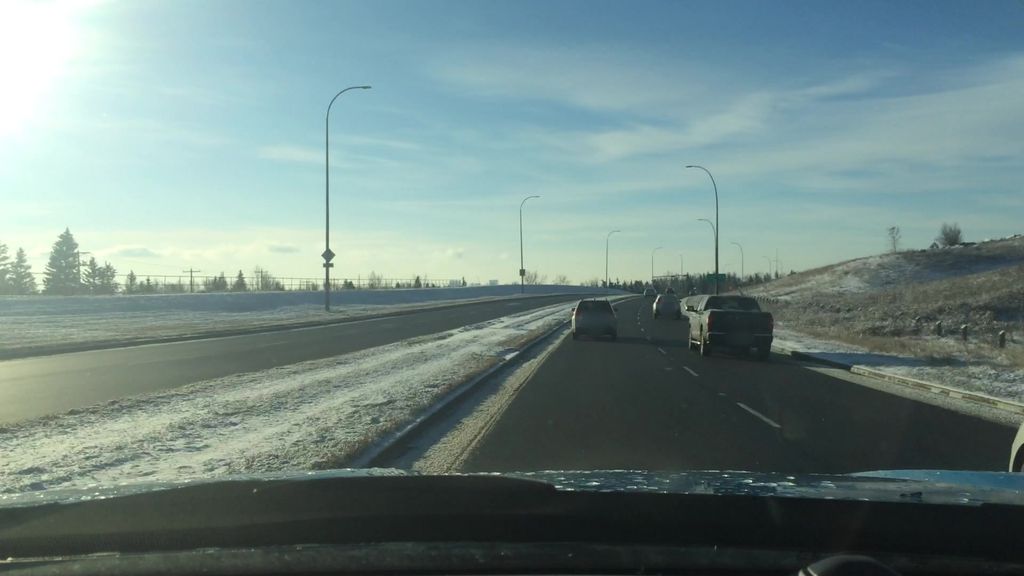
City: calgary